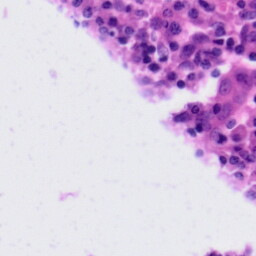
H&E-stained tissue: Tonsil